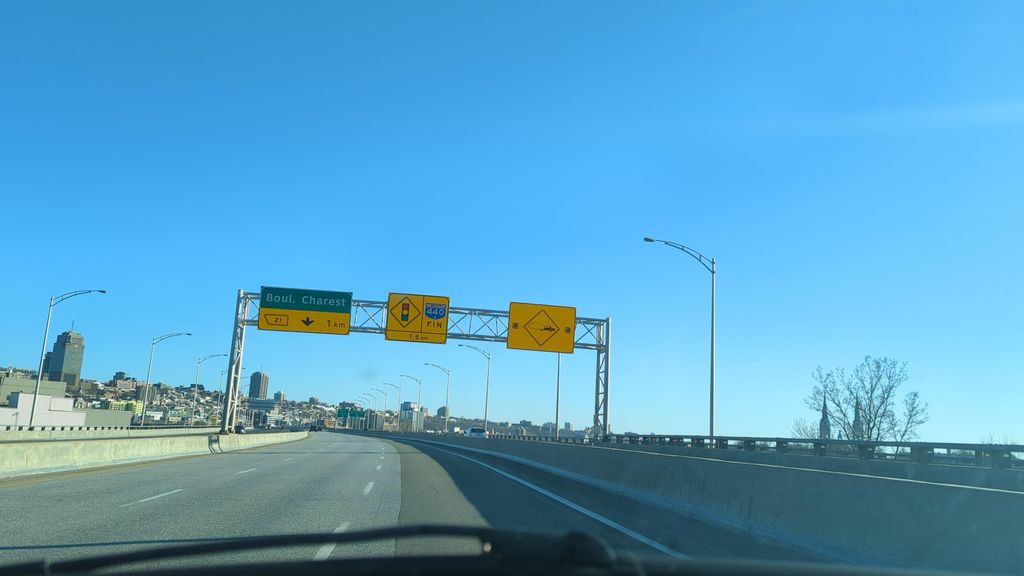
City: quebec_city